Question: I'm using matplotlib to show a picture but I want to hide the window frame.
I tried the code 'frameon=False' in 'plt.figure()' but the window frame is still there. Just the background color turns to grey.
Here is the code and running result. The picture was showing with the window even I add the "frameon=False" in the code.

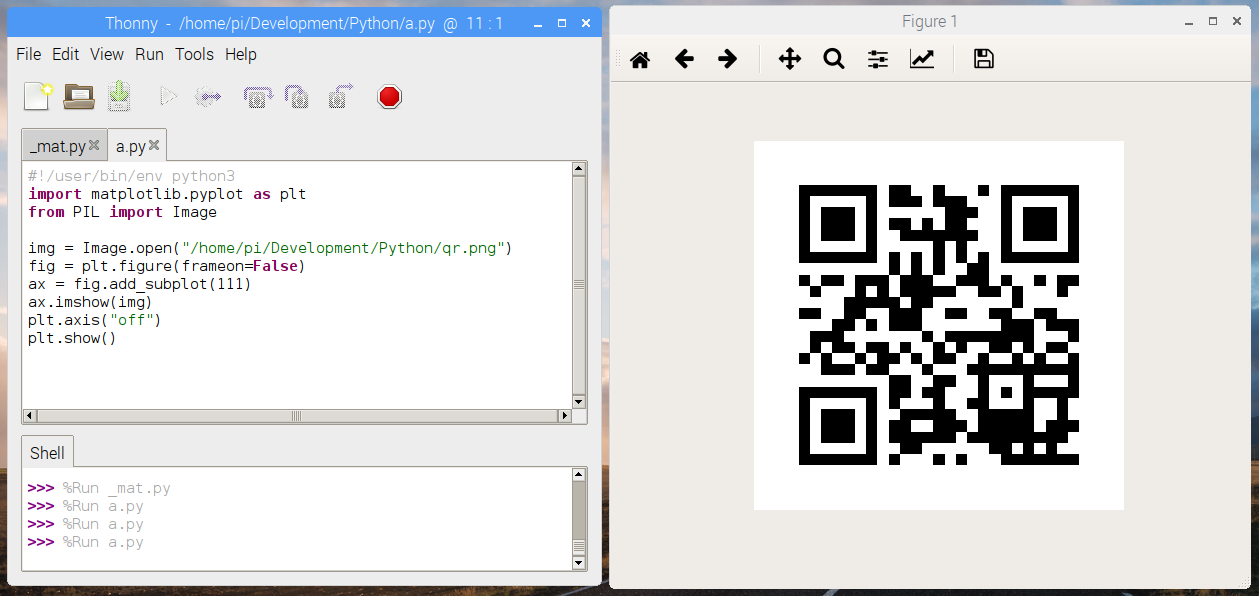
Answer: 'frameon' suppresses the figure frame. What you want to do is show the figure canvas in a frameless window, which cannot be managed from within matplotlib, because the window is an element of the GUI that shows the canvas. Whether it is possible to suppress the frame and how to do that will depend on the operating system and the matplotlib backend in use.
Let's consider the .
'''
import matplotlib
# make sure Tk backend is used
matplotlib.use("TkAgg")
import matplotlib.pyplot as plt
# turn navigation toolbar off
plt.rcParams['toolbar'] = 'None'
# create a figure and subplot
fig, ax = plt.subplots(figsize=(2,2))
#remove margins
fig.subplots_adjust(0,0,1,1)
# turn axes off
ax.axis("off")
# show image
im = plt.imread("https://upload.wikimedia.org/wikipedia/commons/8/87/QRCode.png")
ax.imshow(im)
# remove window frame
fig.canvas.manager.window.overrideredirect(1)
plt.show()
'''
<URL>